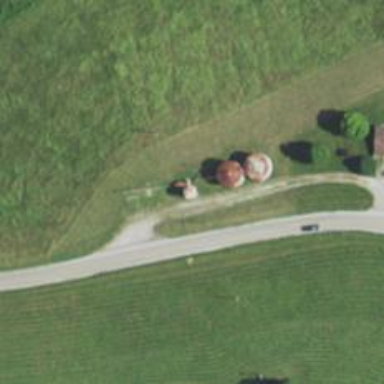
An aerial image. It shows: Silo.